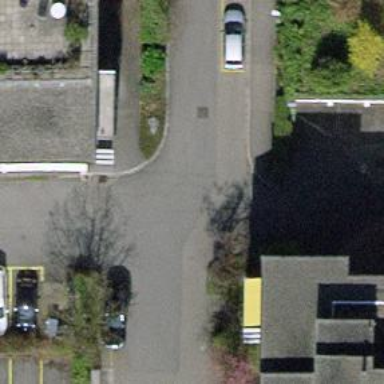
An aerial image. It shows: Residential road with sidewalk on the left.